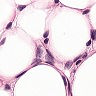
Metastatic tissue present: yes